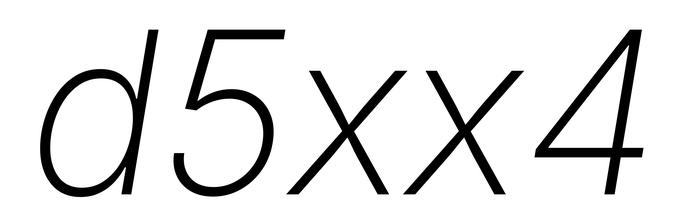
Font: Inter-Italic_ExtraLight_Italic